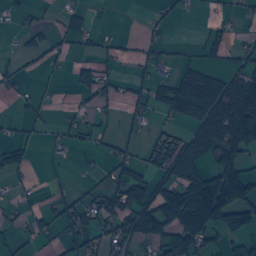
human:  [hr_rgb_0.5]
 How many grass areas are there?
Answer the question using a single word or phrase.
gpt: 149

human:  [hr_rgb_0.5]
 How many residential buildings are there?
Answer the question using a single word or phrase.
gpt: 476

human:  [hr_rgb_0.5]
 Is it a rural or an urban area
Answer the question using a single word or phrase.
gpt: rural

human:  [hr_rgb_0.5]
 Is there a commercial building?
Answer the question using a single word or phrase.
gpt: no

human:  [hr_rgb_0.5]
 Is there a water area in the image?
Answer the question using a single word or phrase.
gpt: yes

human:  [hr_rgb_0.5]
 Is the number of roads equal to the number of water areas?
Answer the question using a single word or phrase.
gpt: no

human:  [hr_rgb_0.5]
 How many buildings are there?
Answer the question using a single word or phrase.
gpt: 484

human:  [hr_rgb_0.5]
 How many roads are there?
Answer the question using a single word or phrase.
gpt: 112

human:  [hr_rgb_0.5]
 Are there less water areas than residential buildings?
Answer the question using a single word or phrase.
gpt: yes

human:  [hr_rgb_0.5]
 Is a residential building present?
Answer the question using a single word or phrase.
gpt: yes

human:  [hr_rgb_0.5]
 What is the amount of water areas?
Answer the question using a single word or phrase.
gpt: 28

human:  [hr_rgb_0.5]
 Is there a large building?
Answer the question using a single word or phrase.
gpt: no

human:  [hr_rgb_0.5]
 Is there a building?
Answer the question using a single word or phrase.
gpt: yes

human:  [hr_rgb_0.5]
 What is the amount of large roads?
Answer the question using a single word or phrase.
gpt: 0

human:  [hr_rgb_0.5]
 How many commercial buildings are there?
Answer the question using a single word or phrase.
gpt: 0

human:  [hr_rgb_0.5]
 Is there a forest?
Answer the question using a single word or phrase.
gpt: yes

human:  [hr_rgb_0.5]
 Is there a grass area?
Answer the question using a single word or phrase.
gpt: yes

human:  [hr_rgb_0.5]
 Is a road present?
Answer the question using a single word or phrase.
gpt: yes

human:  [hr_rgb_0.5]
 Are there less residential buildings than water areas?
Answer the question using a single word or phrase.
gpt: no

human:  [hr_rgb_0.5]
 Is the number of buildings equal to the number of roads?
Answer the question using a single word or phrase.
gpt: no

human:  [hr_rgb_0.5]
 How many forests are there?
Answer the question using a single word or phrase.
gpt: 195

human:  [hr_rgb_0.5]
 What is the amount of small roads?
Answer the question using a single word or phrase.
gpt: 112

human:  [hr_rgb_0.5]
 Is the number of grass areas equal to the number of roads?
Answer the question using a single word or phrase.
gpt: no

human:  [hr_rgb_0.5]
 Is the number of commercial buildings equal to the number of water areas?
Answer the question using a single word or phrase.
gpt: no

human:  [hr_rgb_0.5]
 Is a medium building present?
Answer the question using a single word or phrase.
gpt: yes

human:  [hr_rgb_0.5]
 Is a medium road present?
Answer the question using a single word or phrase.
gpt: no

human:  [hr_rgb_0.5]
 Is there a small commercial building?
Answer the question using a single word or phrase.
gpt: no

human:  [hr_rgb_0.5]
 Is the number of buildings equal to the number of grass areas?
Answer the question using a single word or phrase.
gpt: no

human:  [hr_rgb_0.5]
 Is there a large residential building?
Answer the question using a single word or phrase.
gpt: no

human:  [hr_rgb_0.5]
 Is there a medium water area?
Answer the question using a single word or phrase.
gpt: yes

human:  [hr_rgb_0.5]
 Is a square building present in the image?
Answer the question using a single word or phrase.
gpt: yes

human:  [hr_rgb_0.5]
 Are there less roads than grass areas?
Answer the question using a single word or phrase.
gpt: yes

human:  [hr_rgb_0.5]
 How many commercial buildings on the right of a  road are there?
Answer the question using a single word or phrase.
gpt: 0

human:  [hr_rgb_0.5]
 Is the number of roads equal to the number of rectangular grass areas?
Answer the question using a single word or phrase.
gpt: no

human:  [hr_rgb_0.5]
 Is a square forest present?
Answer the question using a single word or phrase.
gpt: yes

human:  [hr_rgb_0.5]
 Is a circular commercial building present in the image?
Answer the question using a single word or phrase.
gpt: no

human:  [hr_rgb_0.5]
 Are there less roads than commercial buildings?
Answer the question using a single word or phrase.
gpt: no

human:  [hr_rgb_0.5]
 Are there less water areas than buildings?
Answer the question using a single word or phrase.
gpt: yes

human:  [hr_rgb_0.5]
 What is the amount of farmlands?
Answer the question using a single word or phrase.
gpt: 68

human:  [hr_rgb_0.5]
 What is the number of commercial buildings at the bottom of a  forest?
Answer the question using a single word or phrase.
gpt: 0

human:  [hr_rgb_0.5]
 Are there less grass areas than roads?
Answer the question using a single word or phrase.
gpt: no

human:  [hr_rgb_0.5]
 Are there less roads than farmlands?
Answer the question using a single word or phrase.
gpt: no

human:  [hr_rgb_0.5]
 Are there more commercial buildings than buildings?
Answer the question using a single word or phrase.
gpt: no

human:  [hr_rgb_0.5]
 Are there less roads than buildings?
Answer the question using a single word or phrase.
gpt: yes

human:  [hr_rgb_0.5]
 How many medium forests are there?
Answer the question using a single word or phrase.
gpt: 55

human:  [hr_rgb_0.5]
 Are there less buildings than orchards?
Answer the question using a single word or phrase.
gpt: no

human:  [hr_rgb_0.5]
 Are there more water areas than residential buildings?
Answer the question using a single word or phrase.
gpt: no

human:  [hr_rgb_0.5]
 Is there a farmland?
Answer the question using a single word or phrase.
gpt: yes

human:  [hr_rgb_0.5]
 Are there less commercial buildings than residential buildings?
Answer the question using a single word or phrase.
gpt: yes

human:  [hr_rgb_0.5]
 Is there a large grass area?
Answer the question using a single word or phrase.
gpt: yes

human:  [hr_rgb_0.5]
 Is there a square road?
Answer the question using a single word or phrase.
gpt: no

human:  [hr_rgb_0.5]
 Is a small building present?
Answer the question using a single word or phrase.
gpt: yes

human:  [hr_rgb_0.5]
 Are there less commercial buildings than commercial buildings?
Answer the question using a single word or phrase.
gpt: no

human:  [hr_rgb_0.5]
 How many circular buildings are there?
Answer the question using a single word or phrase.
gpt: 5

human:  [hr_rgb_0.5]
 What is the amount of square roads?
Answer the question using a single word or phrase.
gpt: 0

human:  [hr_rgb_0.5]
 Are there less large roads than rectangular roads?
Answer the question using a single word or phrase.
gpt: no

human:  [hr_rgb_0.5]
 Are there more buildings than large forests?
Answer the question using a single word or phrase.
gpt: yes

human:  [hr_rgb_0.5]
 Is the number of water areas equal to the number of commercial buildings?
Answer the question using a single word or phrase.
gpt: no

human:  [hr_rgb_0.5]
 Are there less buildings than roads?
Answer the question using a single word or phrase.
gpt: no

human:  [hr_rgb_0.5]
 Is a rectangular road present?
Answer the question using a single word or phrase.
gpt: no

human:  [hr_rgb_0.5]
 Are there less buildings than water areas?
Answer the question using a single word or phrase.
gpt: no

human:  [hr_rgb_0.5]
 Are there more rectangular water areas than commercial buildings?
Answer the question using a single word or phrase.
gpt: yes

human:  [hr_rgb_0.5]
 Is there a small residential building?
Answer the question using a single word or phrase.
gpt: yes

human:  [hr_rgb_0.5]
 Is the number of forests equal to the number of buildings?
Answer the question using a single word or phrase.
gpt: no